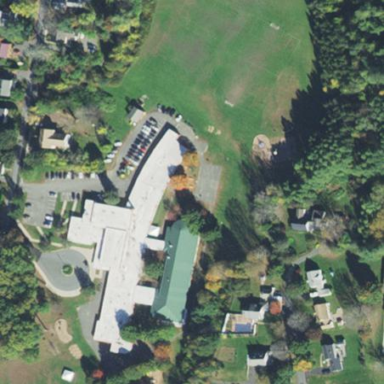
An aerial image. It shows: School.